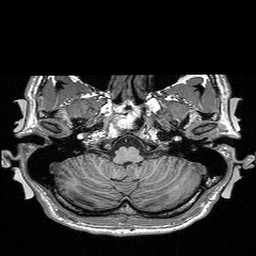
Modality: T1w
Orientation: coronal